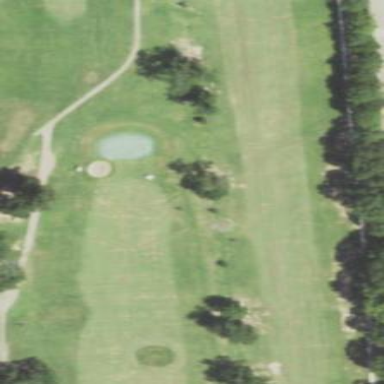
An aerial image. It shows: Grassy area designated as golf fairway.